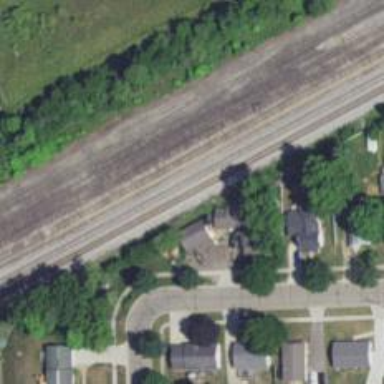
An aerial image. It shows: Railway track.